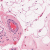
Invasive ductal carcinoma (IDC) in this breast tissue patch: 0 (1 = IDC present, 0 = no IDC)